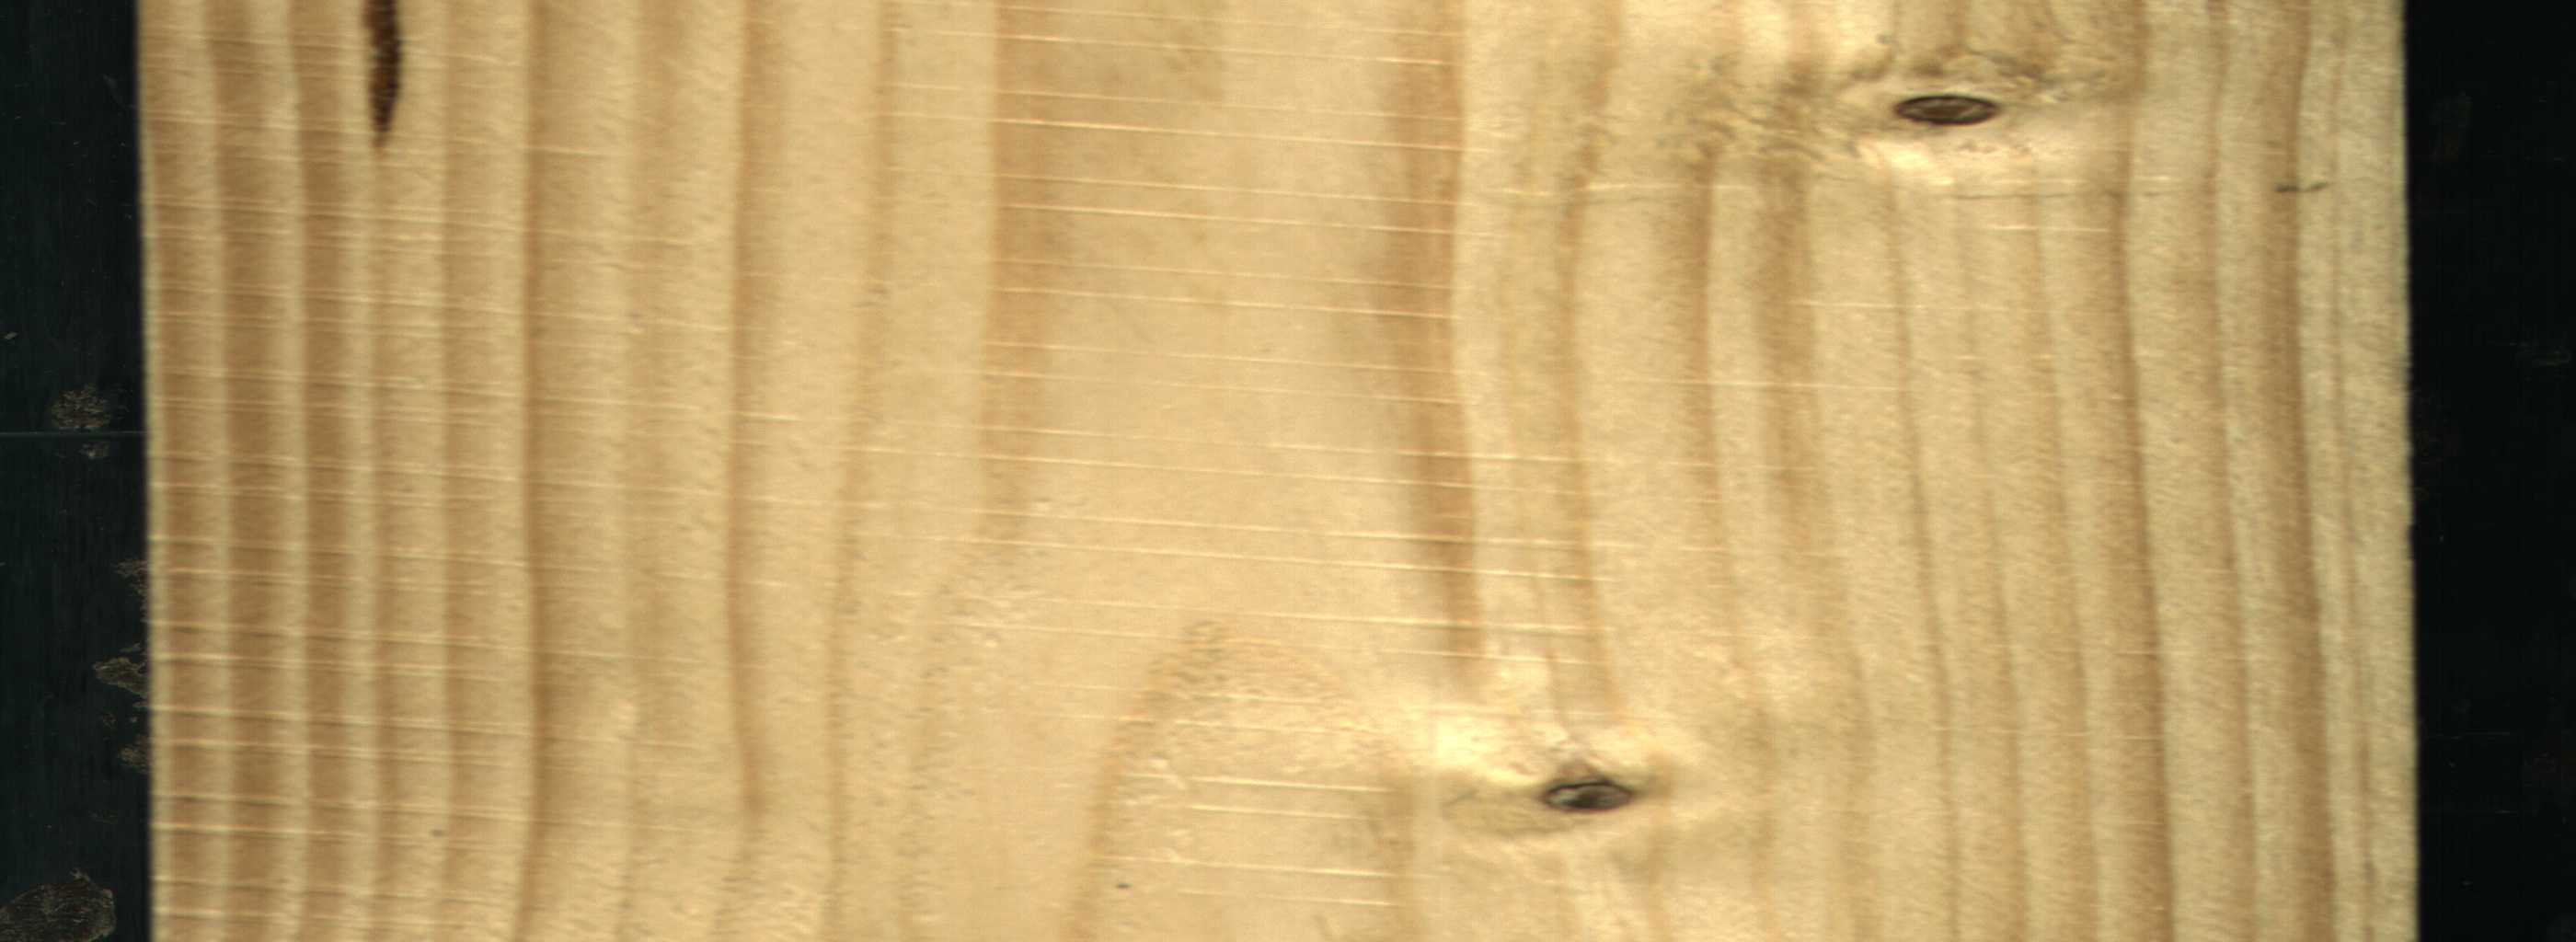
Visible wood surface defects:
resin
Live_Knot
Live_Knot